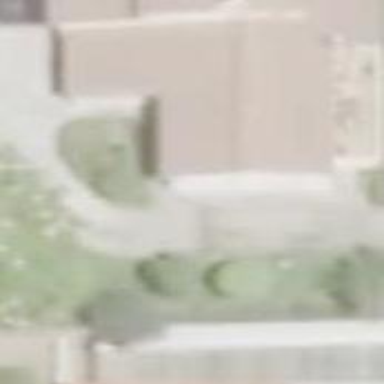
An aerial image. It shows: Simple house.